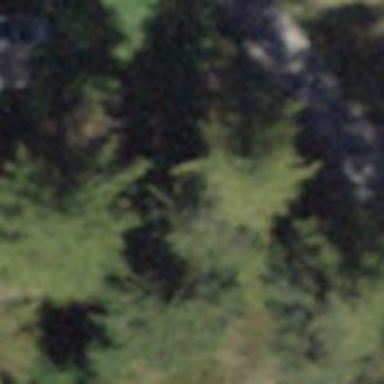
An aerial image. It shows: Needle-leaved tree in nature.